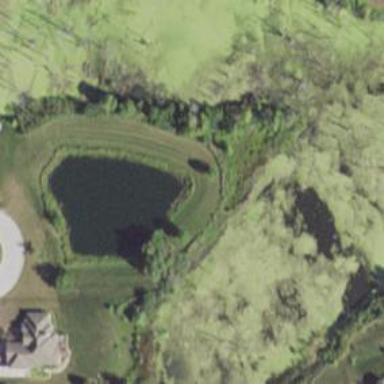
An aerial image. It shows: Pond surrounded by natural water.